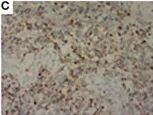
Pathological features. CK 19.
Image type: pathology (immunostaining)